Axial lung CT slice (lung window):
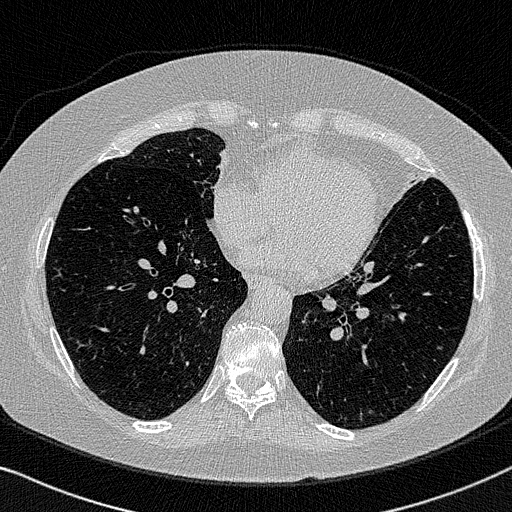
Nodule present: no